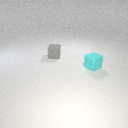
small cyan rubber cube in front of small gray rubber cube